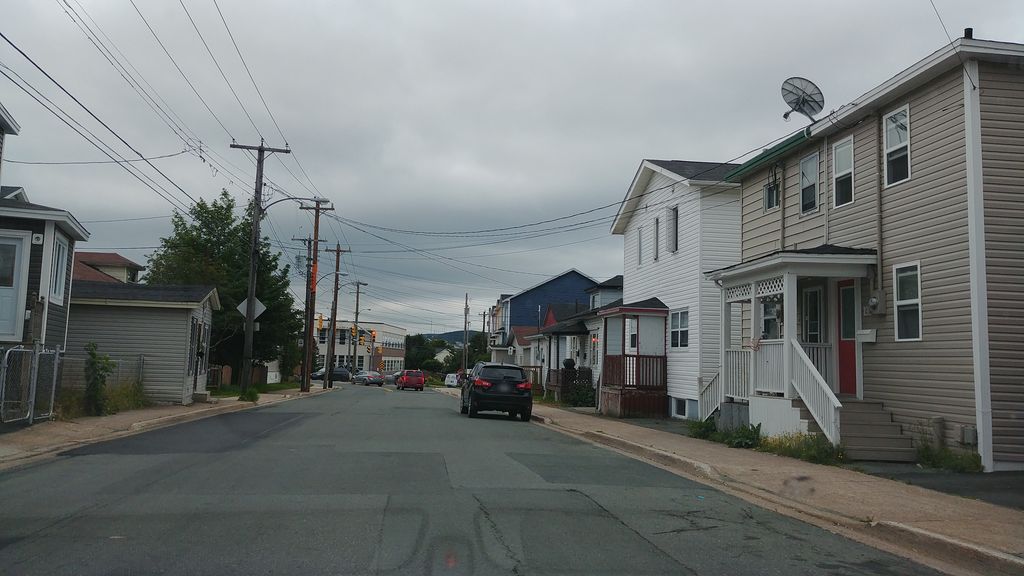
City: st_johns